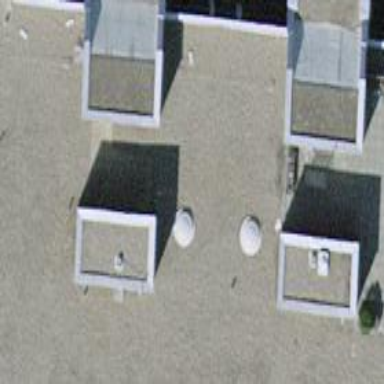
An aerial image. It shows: School building with flat roof.